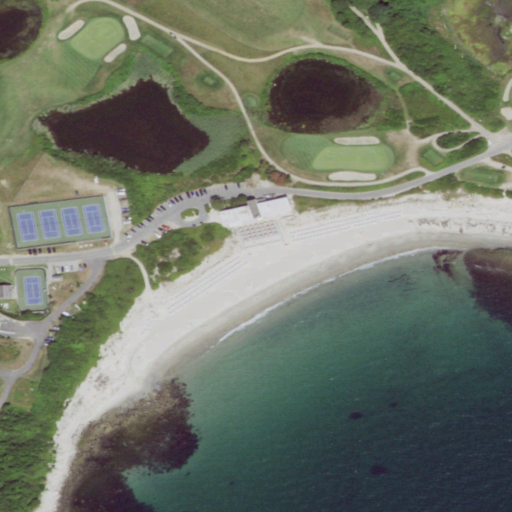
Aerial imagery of beach in New York named South Beach containing open water, grassland, barren land, medium intensity development, low intensity development, open development, herbaceous wetlands, and high intensity development